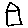
Label: house